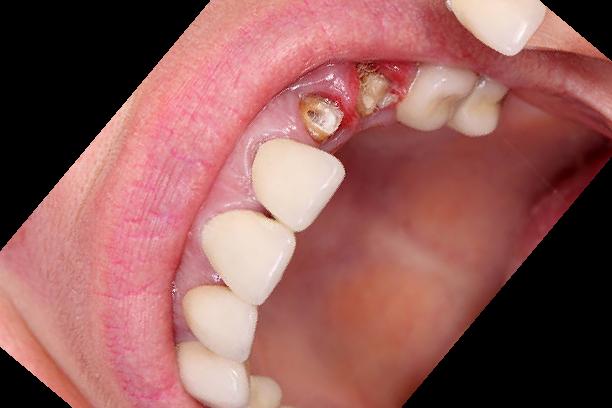
Condition: Gingivitis